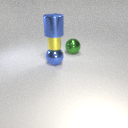
large blue metal cylinder above large blue metal sphere